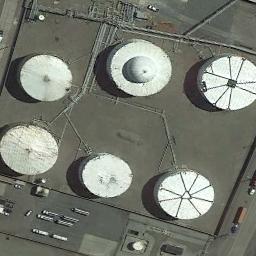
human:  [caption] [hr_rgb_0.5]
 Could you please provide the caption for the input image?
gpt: There are several neatly arranged large oil storage tanks in the factory .

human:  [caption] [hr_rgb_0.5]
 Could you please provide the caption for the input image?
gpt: Many cars are near the storage tanks .

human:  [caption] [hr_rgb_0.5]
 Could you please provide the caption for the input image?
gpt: There are two identical storage tanks beside a white house .

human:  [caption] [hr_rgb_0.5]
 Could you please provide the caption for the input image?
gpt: There are six white storage tanks on the bare land .

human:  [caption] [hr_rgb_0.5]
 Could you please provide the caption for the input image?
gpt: There are six storage tanks arranged neatly .